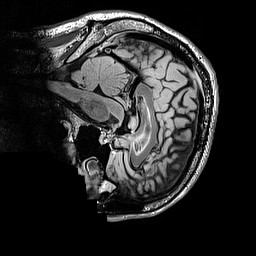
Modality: FLAIR
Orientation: sagittal
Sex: male
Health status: ill
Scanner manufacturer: siemens
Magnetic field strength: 3 T
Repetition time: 5 s
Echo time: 0.388 s